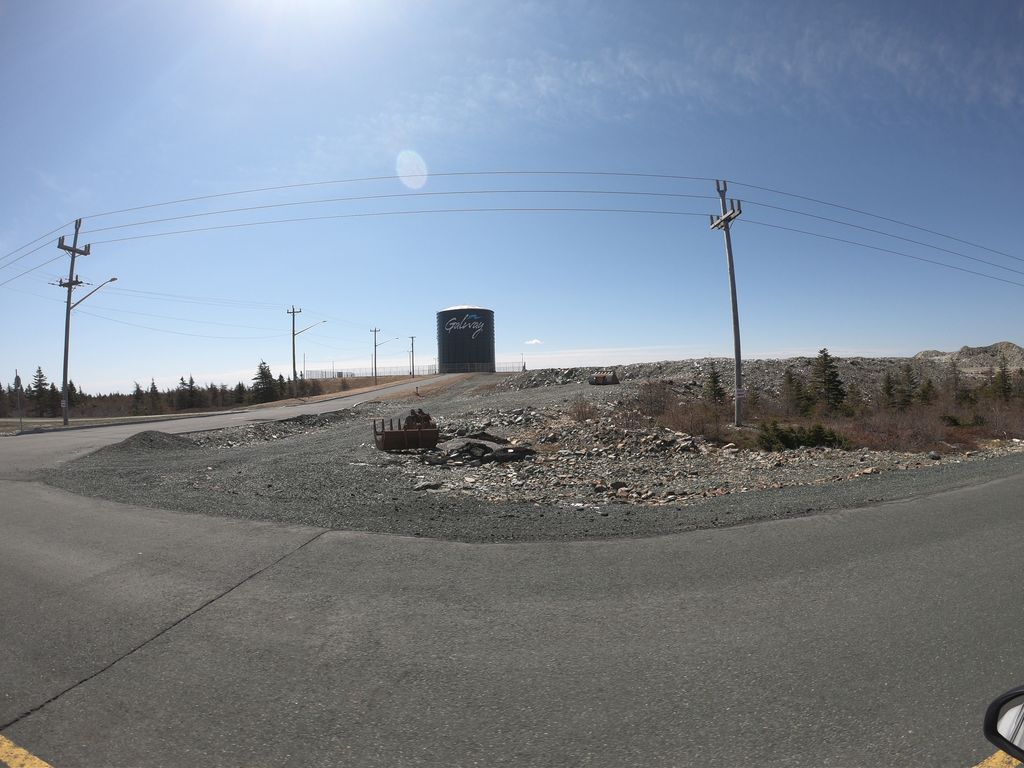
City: st_johns